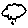
Label: cloud